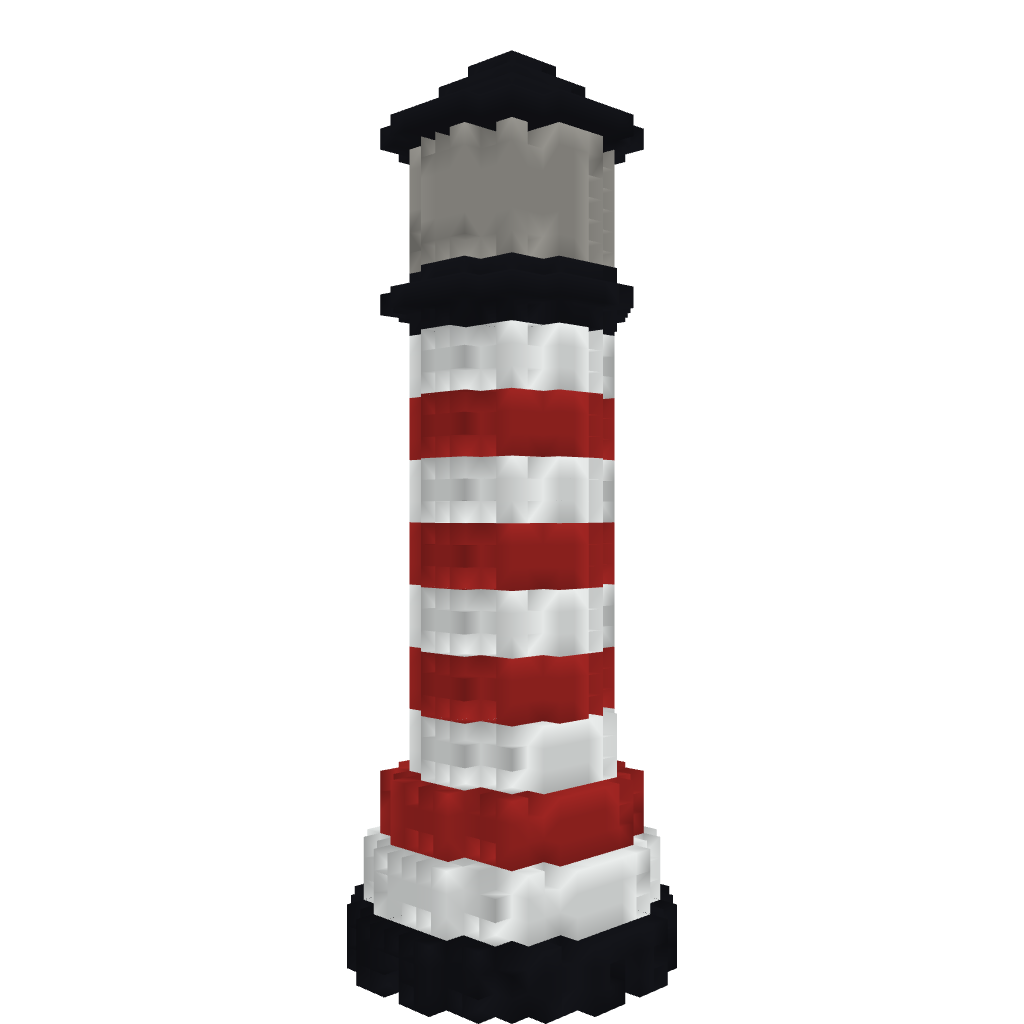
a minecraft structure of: Fully working Lighthouse